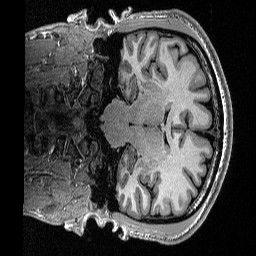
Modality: T1w
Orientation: coronal
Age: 30
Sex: male
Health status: healthy
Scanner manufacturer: siemens
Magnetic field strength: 1.5 T
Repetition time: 2.73 s
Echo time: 0.00357 s